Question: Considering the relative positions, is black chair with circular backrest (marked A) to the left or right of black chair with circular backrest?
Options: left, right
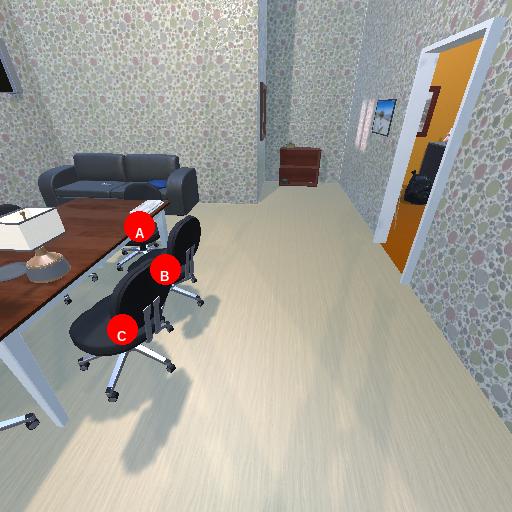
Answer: left